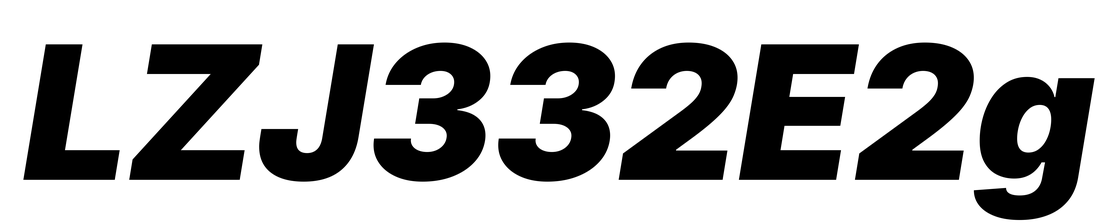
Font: Inter-Italic_Black_Italic